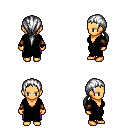
a pixel art fantasy rpg character, female body template, human, tanned skin, gray robe, magenta pants, white ponytail hairstyle, cloth bracers, four views (front, back, left, right), 2x2 character sprite sheet, small pixel art, hard edges, no anti-aliasing